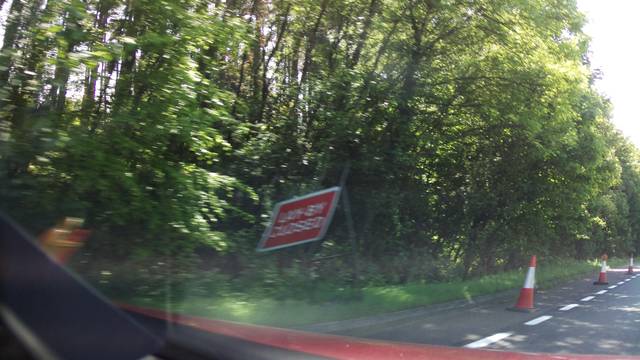
Region: United Kingdom
Coordinates: 50.63, -3.57